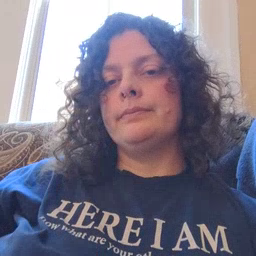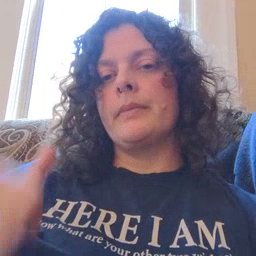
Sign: green